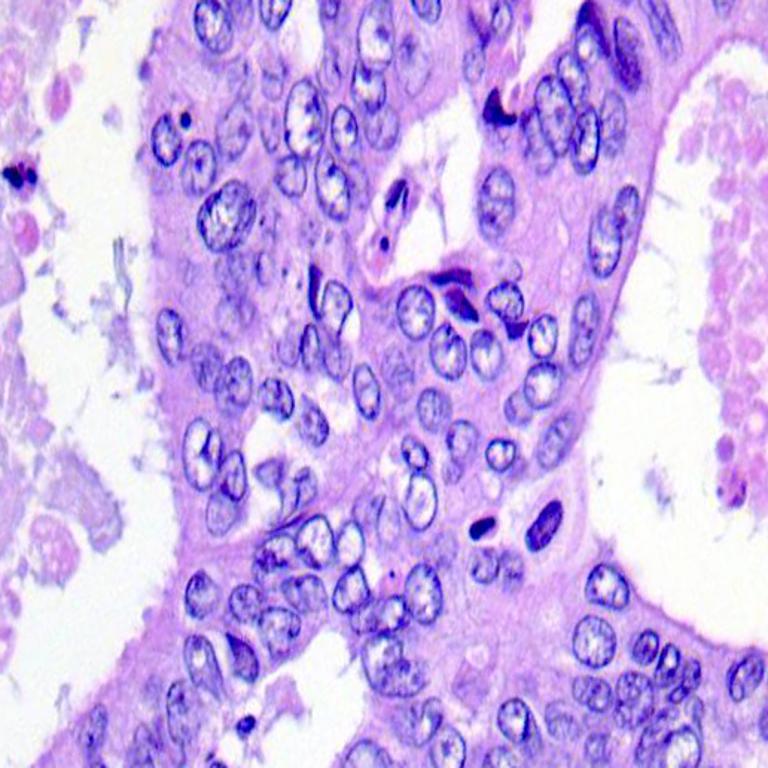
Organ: colon
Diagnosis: adenocarcinomas